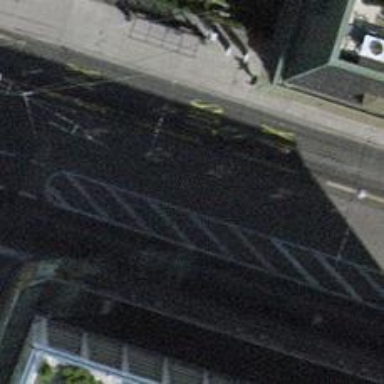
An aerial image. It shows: Bus stop for trolleybuses with designated stop position for public transport.